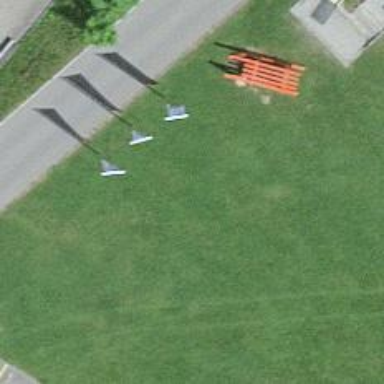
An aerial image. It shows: Flagpole which is man-made.